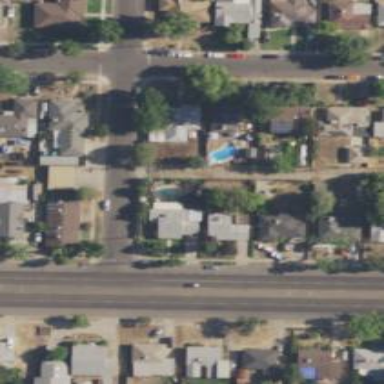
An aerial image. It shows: Alley classified as service road.